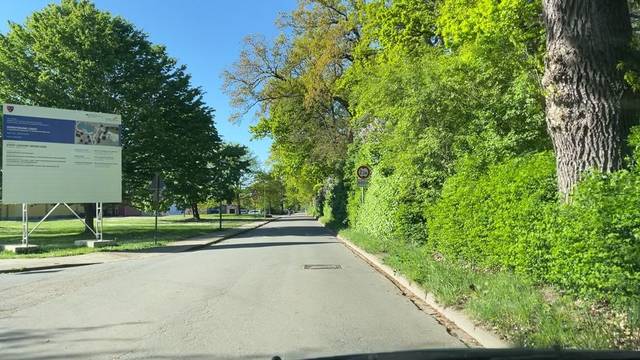
Region: Germany
Coordinates: 52.97, 11.146